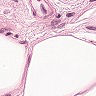
Metastatic tissue present: no